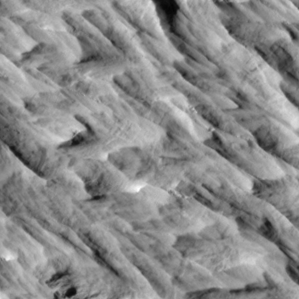
Label: non_frost